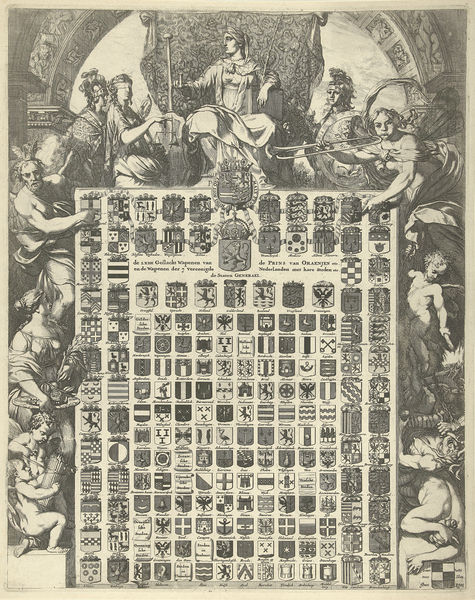
Titel: Geslachtswapens van prins Willem III in een allegorische omlijsting
Künstler: Gerard de Lairesse
Standort: Amsterdam
Institution: Rijksmuseum
Schlagwörter: flügel, nackt, menschen, federn, krone, engel, bogen, schild, waage, knabe, helm, allegorie, ritter, wappen, posaune, putten, köcher, symbole, justitia, justizia